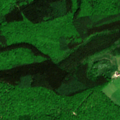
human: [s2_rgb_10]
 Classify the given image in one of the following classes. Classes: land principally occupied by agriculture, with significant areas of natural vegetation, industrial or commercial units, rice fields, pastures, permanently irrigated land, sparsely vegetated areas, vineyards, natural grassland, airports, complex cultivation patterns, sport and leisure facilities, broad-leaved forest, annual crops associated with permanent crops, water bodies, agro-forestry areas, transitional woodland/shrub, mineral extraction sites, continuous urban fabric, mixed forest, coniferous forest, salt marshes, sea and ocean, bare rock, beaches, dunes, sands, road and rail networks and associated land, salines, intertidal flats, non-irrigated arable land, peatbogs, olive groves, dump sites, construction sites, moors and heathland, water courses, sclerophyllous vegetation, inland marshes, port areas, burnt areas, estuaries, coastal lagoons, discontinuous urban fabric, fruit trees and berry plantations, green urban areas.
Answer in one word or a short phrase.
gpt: complex cultivation patterns, broad-leaved forest, coniferous forest